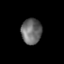
Tissue: lung
Cell type: Epithelial cells
Senescence score: 0.2372
Nuclear area (px): 510
Mean DAPI intensity: 106.773